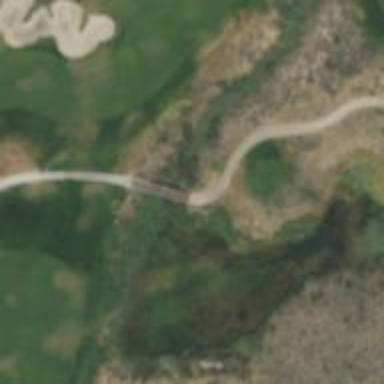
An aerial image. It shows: Path bridge crossing golf cartpath.